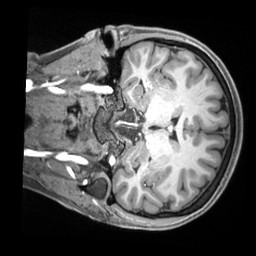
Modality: T1w
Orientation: coronal
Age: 20
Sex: female
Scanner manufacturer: siemens
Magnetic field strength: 3 T
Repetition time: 2.4 s
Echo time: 0.00226 s